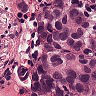
Metastatic tissue present: yes